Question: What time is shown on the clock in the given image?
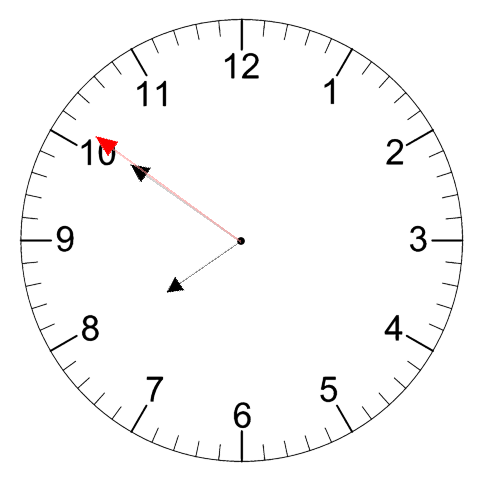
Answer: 07:50:51